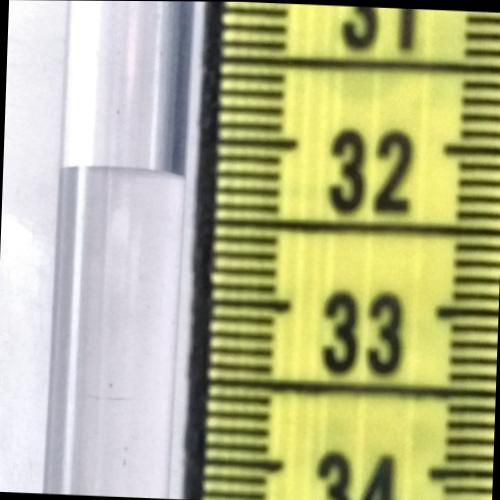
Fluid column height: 32.2 cm